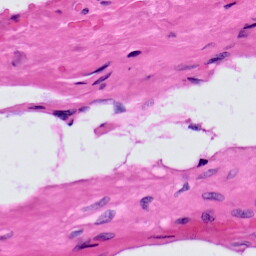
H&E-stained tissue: Prostate